Question: I'm developing an app who can register for university courses. they add select their register type,course type ,batch and their subjects. i'm putting subjects on the table when they selecting a course type also the batch. So they can select subjects, after they add it will put into the selected subjects table. My code will work on when they are working @ first time. but suddenly they are changed they are register type,course type and batch it will list down the subjects. BUT when they selecting a subject it will add two table trs to the selected subjects Tables. Why is that ?
'''
$("#subjectsTable").on('change', '.selectedSubjects', function (event) {
event.stopPropagation();
var selectedReg = $('#CouserFinder option:selected').val();
var selectedCouse = $('#CourseSet option:selected').val();
var selectedBatch = $('#alreadyBatchSorting option:selected').val();
if(selectedBatch != "Select Your Batch"){
var shouldChecked = $("#CT_No_Of_SubjectsCount").val();
var bol = $(".selectedSubjects:checkbox:checked").length >= shouldChecked;
$(".selectedSubjects:checkbox").not(":checked").attr("disabled",bol);
if ($(this).is(":checked")) {
var indexChecked = $(this).closest("tr").attr("data-index");
alert(indexChecked);
var selectedSCode = $(this).closest("tr").find(".selectedSCode").text();
$("#selectesSubjectsRecodes tr:last").after("<tr data-index=" + indexChecked + "><td>" + selectedReg + "</td><td>" + selectedCouse + "</td><td>" + selectedSCode + "</td><td>" + selectedBatch + "</td></tr>");
} else {
var indexAdded = $(this).closest("tr").attr("data-index");
var findRow = $("#selectesSubjectsRecodes tr[data-index='" + indexAdded + "']");
findRow.remove();
}
}
else{
alert("Warning!: Select Your Batch");
$(this).prop('checked', false)
}
});
'''
'''
<tr class="success" data-index="10">
<td>
<input class="selectedSubjects" type="checkbox" name="selectedSubjects">
</td>
<td class="selectedSCode">BCS-DIP-UID</td>
<td class="selectedSName">UID</td>
</tr>
'''
'''
<tr data-index="10">
<td>BCS-DIP-S3</td>
<td>BCS-DIP</td>
<td>BCS-DIP-UID</td>
<td>BCS-DIP-APR/2014-002</td>
</tr>
<tr data-index="10">
<td>BCS-DIP-S3</td>
<td>BCS-DIP</td>
<td>BCS-DIP-UID</td>
<td>BCS-DIP-APR/2014-002</td>
</tr>
'''

As you can see it will adding two trs.why is that ?
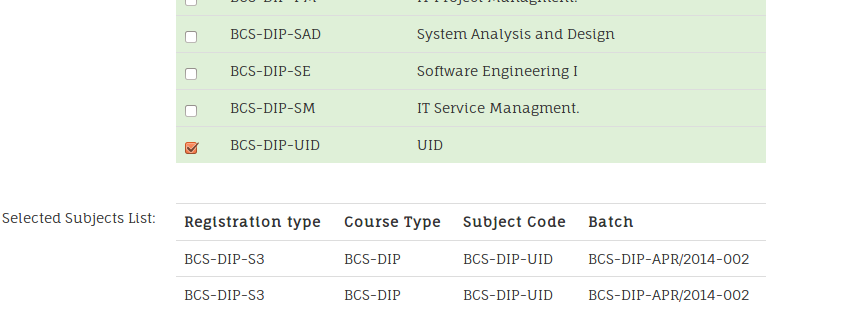
Answer: You are binding a new event handler to '$("#subjectsTable .selectedSubjects")' every time you call that function. The problem will stem from the fact that your javascript is in a function which is being called multiple times.